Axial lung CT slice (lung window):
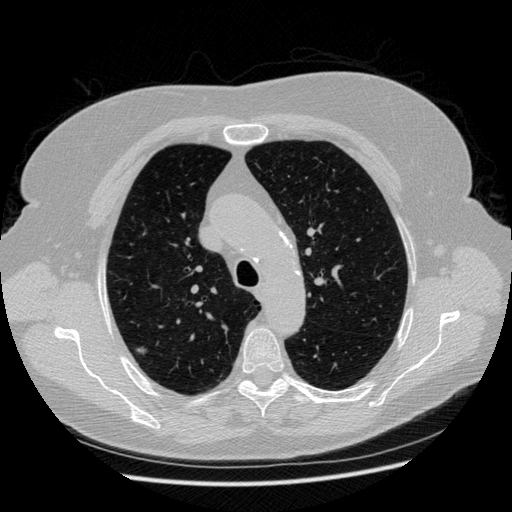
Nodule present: yes
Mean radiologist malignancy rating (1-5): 4